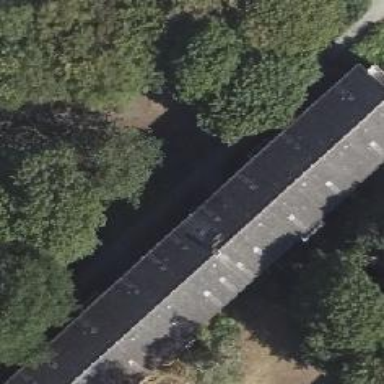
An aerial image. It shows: Gabled apartments building with roof tiles of color #cccc99.